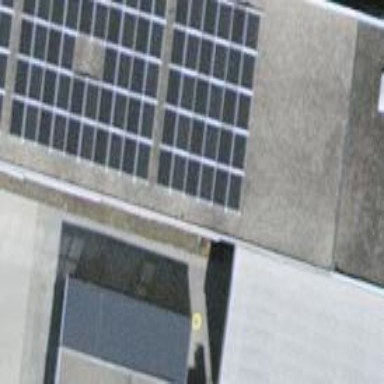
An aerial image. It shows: Solar power generator utilizing photovoltaic technology with solar photovoltaic panels.